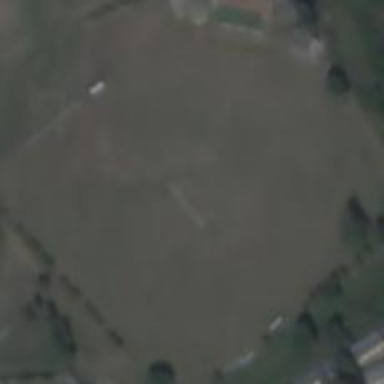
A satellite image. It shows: Cricket pitch for leisure and sport activities.